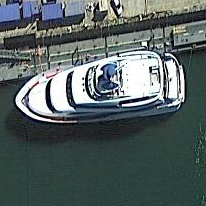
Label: Civil_yacht